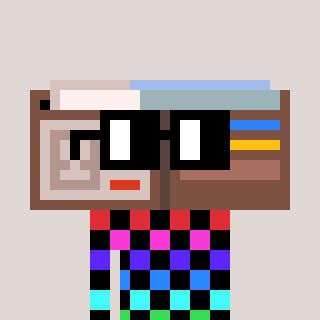
a pixel art character with square black glasses, a wallet-shaped head and a purple-colored body on a warm background